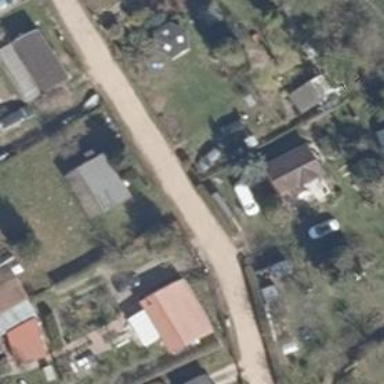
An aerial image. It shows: Compacted service road.